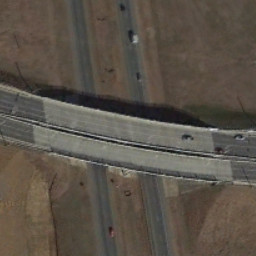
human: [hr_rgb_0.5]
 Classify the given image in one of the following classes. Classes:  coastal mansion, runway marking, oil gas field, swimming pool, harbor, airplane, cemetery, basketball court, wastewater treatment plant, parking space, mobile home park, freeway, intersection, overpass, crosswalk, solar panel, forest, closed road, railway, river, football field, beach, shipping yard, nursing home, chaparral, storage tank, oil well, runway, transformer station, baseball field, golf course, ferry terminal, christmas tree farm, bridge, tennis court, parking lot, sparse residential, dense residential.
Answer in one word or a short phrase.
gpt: overpass